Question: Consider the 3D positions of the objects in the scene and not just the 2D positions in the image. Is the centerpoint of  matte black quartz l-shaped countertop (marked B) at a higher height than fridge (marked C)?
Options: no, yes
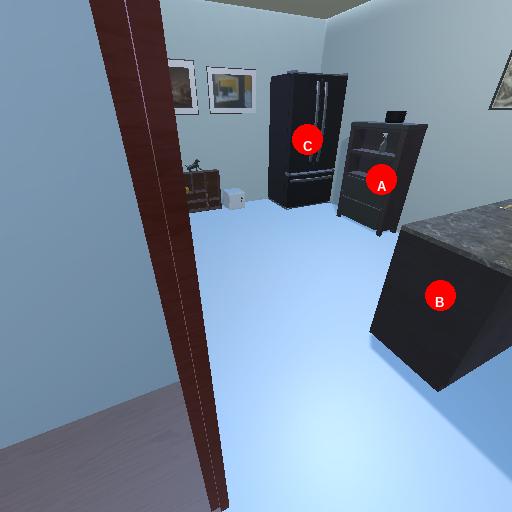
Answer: no